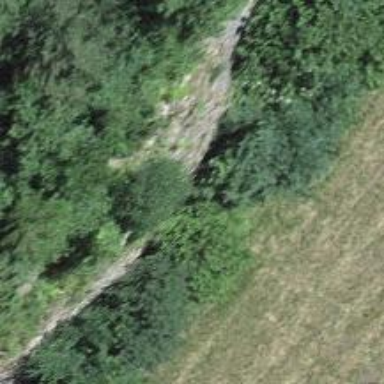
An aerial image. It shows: Cliff in nature.